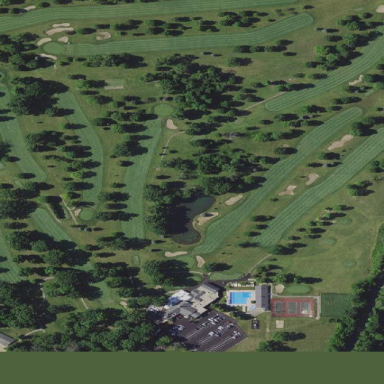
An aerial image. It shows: Golf course.